Question: I have the following data:

I would like to express the FTSEAllShare in terms of all its primitives (ie. Corp1, Corp2, Corp3, Corp4).
I've written a WHILE loop that repeatedly SELF JOINs MemberName to GroupName and COALESCEs the resulting MemberName, but I've been reading about recursive CTEs and thought that they may offer a simpler way of doing it.
I'm not good with recursive code and I find myself getting confused everytime I try.
Could someone please help me out with this and suggest how I may use a recursive CTE to express the FTSEAllShare in terms of its 4 primitives?
Kind regards
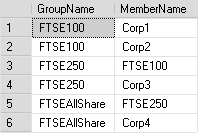
Answer: Like this:
'''
WITH CTE
AS
(
SELECT GroupName, MemberName, 0 AS Level
FROM GroupsMembers
WHERE GroupName = 'FRSEAllShare'
UNION ALL
SELECT g.*, c.level + 1
FROM CTE c
INNER JOIN GroupsMembers g ON c.MemberName = g.GroupName
)
SELECT *
FROM CTE;
'''
## Live Demo
This will give you all the members that belongs to the group 'FRSEAllShare', or any of its grandchilds groups, with a new column 'level' to select them by level.